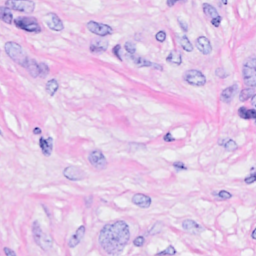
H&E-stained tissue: Breast